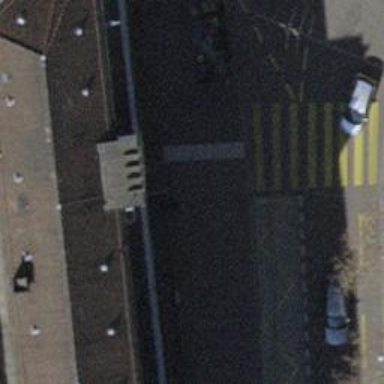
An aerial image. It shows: Kerb serving as barrier.